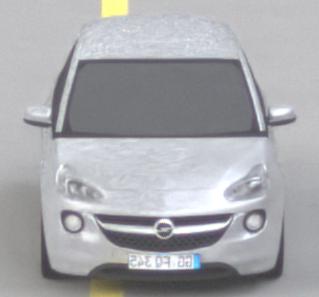
Make: Opel
Model: ADAM 1.2
Detailed model: ADAM
Model produced from: 2013/01
Model produced until: 2014/11
Doors: 3
Color: white
Road condition: dry road
Daytime: morning or afternoon
Contrast: low contrast